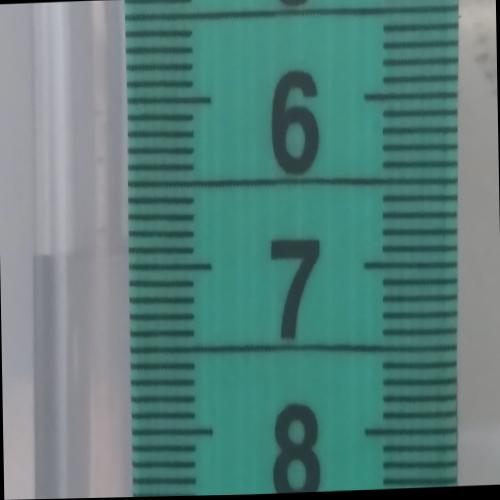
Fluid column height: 6.9 cm